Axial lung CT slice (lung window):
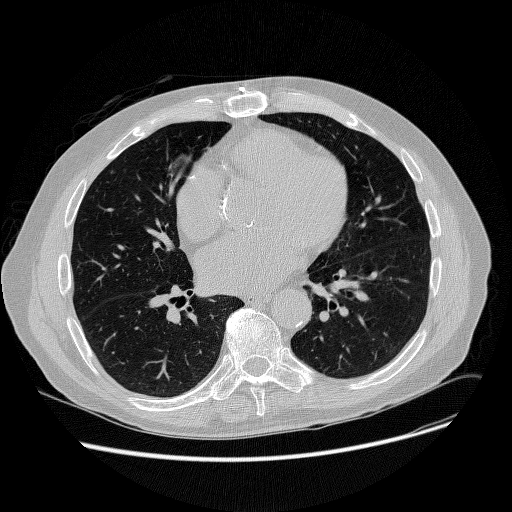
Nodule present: no